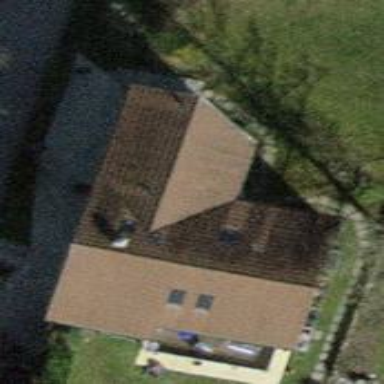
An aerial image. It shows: Detached building.